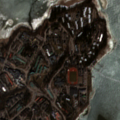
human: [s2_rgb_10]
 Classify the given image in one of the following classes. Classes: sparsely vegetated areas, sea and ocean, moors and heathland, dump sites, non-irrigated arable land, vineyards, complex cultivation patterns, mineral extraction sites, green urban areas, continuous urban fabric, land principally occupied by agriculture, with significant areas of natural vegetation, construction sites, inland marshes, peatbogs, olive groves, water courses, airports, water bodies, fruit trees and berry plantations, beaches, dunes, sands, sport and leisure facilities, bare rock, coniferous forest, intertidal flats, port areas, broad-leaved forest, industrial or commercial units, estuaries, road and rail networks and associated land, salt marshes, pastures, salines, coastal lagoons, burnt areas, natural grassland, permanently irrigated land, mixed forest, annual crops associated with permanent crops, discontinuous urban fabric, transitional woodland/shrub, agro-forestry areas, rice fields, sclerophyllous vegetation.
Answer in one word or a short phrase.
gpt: discontinuous urban fabric, industrial or commercial units, salt marshes, sea and ocean